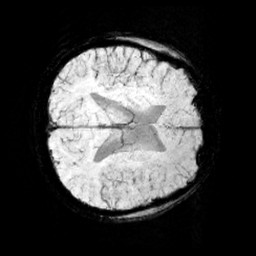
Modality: minIP
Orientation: axial
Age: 12
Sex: male
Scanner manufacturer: siemens
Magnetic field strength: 3 T
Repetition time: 0.027 s
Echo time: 0.02 s